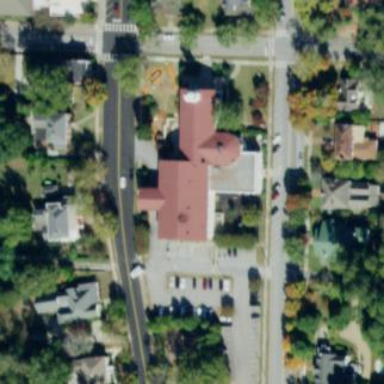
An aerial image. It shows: Building serving as place of worship.